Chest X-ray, PA view. Patient: 76 years old, sex F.
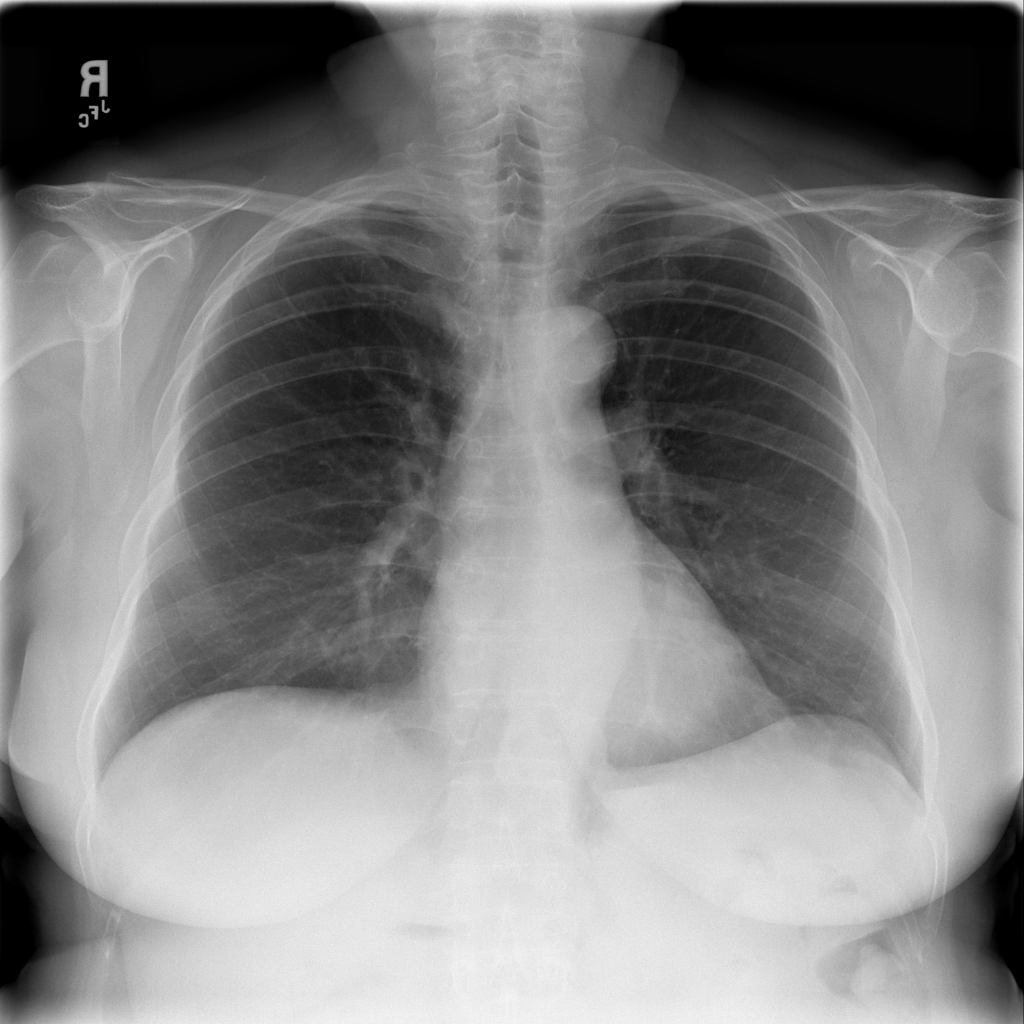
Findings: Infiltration